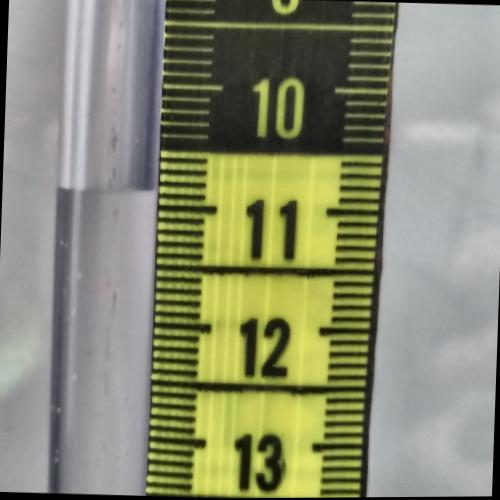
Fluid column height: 10.8 cm